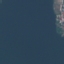
Land use / land cover class: SeaLake